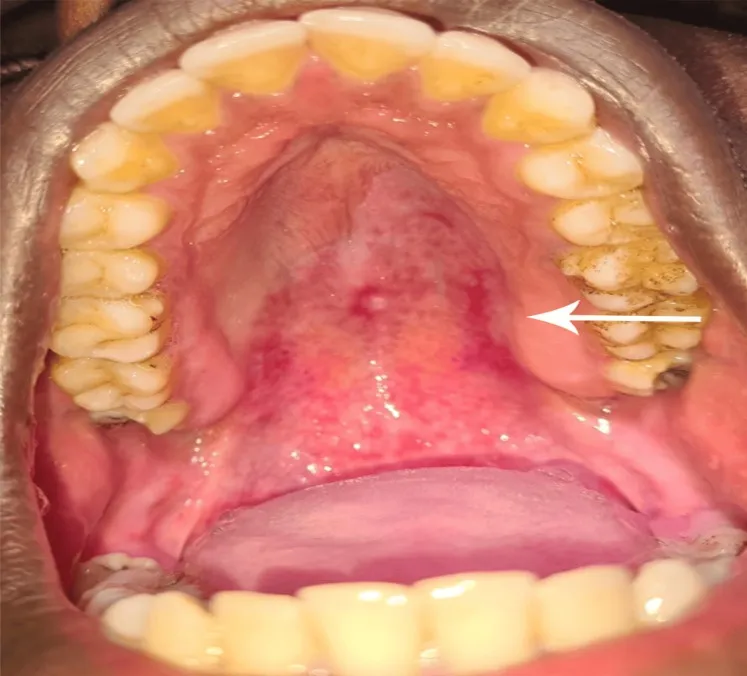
Hemorrhagic blister 10 days post-rupture.
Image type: pathology (fish)